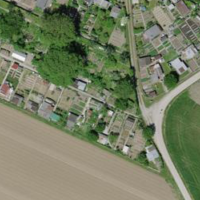
EUNIS habitat code: 53
Species observed at this site:
Urtica dioica